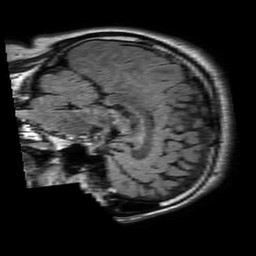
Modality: FLAIR
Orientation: sagittal
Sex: male
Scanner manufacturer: philips
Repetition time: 11 s
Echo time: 0.125 s